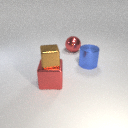
large red metal cube to the left of large red metal sphere